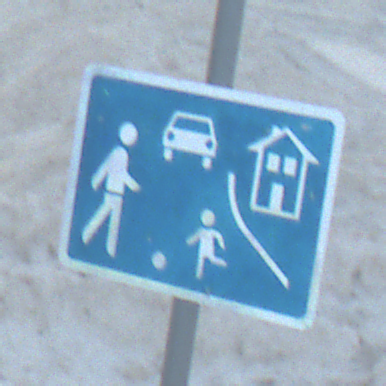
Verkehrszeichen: BeginnVerkehrsberuhigterBereich
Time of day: SunriseSunset
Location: Outdoor (Beach)
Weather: PartlyCloudy
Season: NotSpecified
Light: Natural